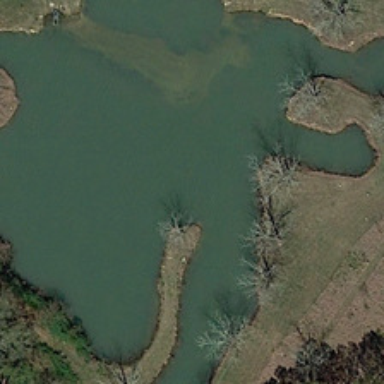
Some green trees are near an irregular pond .